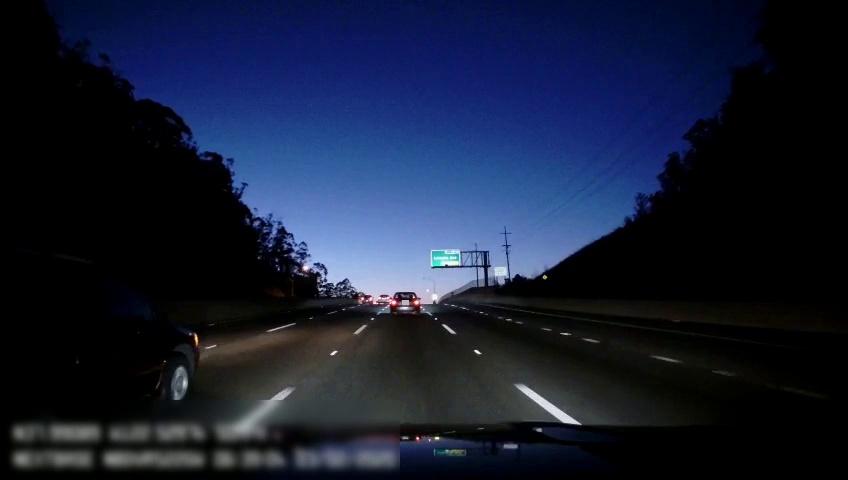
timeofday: Night
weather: Other
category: Drivable Space
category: Vehicles | Car
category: Vehicles | Truck
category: Vehicles | Car
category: Vehicles | SUV
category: Lanes | Alternate Lane
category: Lanes | Alternate Lane
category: Lanes | Current Lane
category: Lanes | Current Lane
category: Lanes | Alternate Lane
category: Lanes | Alternate Lane
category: Traffic | Signs
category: Traffic | Signs